Question: I am trying to draw a line graphs. I am able to draw the line graph but not able restrict the drawing area.
I want to draw the line graph from start to end position. But its coming beyond the drawing area. Could you please help me how to clip the area.
In Below image the line graph should stop where green dotten line is stopped.
Here is the code that I used..
'''
CGContextBeginPath(ctx);
CGContextMoveToPoint(ctx, kOffsetX + kStepX, kGraphHeight - maxGraphHeight * dataLineCompare1[0]);
for (int i = 1; i < sizeof(dataLineCompare1); i++)
{
CGContextAddLineToPoint(ctx, kOffsetX + ((i+1) * kStepX), kGraphHeight - maxGraphHeight * dataLineCompare1[i]);
}
CGContextDrawPath(ctx, kCGPathStroke);
'''

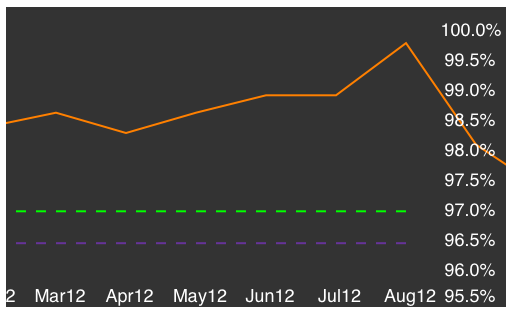
Answer: use 'CGContextClipToRect(ctx, yourDrawingArea)' before drawing the lines.